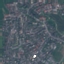
Land use / land cover: Residential